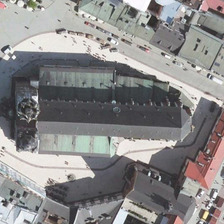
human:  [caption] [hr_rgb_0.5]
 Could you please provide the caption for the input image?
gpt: many buildings are around a church .

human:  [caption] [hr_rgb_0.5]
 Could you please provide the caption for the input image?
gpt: many buildings are around a church .

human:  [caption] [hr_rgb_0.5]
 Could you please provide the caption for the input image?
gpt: many buildings are around a church .

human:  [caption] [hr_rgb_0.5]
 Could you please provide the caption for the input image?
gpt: many buildings are around a church .

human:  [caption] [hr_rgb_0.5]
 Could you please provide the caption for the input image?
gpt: many buildings are around a church .